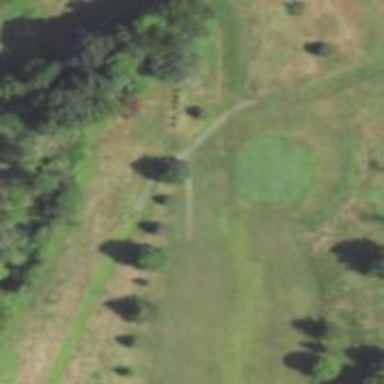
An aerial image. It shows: Path designed for golf carts.